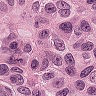
Metastatic tissue present: yes